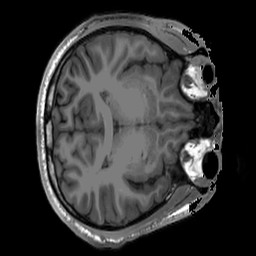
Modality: T1w
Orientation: axial
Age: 19
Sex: male